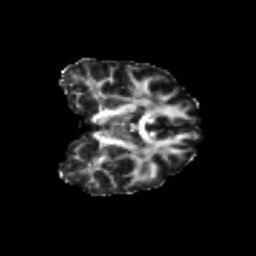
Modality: FA
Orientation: coronal
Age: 21
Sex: female
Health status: healthy
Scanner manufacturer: philips
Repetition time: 7.391 s
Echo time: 0.08599 s